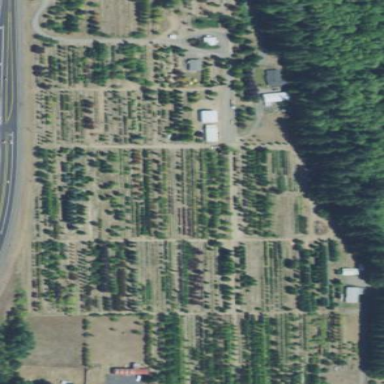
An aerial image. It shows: Plant nursery cultivating trees.